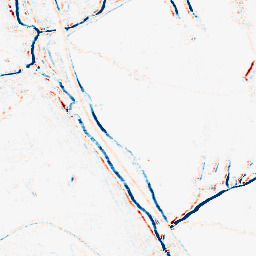
Category: morphological
Decomposition family: morphological_rect
Decomposition parameters: operation: average
width: 5
height: 3
Upsampling method: cubic_mitchell
Upsampling parameters: scale: 8
Upsampling scale: 8